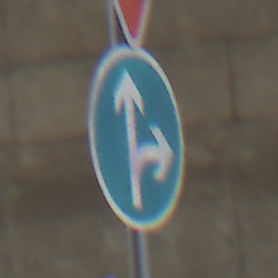
Verkehrszeichen: VorgeschriebeneFahrtrichtungGeradeausOderRechts
Zusatzzeichen oben: VorfahrtGewaehren
Umgebung: Roofed, Beach
Tageszeit: Midday
Wetter: Overcast
Licht: Natural
Jahreszeit: NotSpecified
Kontrast: LowContrast